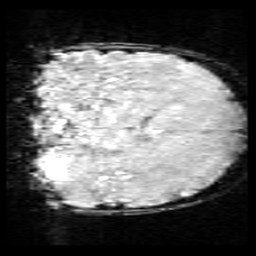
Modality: SWI
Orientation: coronal
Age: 9
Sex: male
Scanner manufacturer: siemens
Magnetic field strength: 3 T
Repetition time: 0.027 s
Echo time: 0.02 s